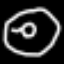
Label: donut